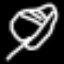
Label: leaf